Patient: sex M, age 71
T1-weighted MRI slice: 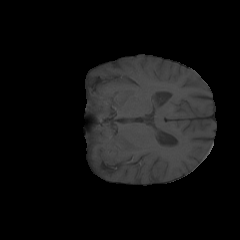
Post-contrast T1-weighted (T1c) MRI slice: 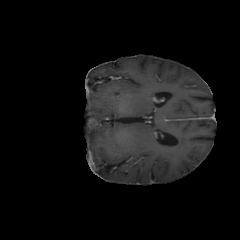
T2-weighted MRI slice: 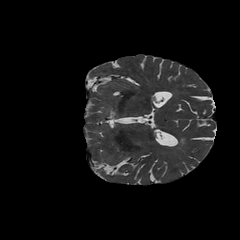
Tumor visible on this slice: no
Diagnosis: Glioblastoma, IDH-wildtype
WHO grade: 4